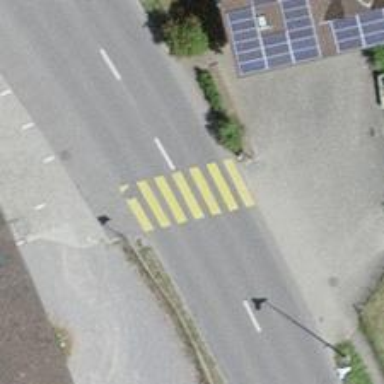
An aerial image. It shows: Marked road crossing.